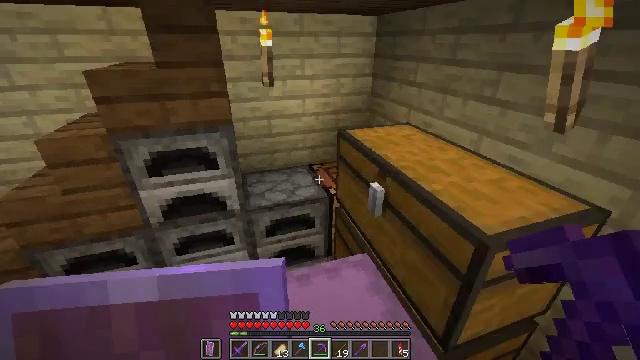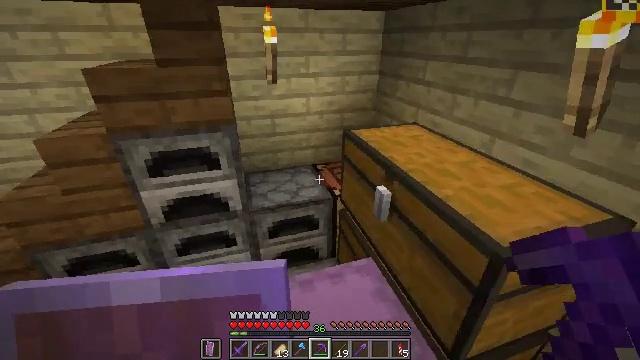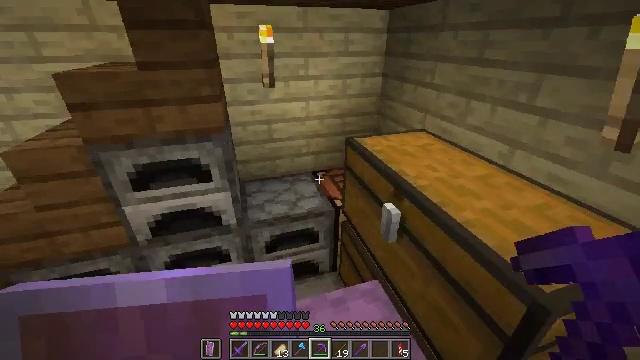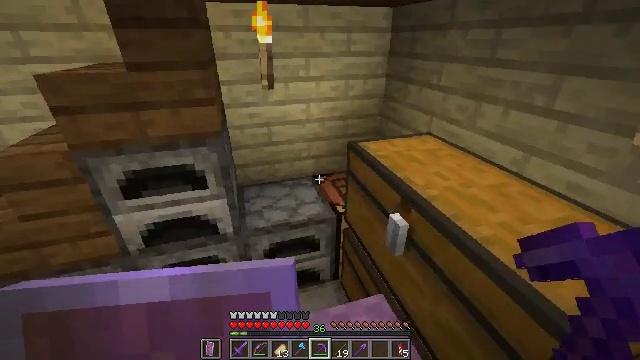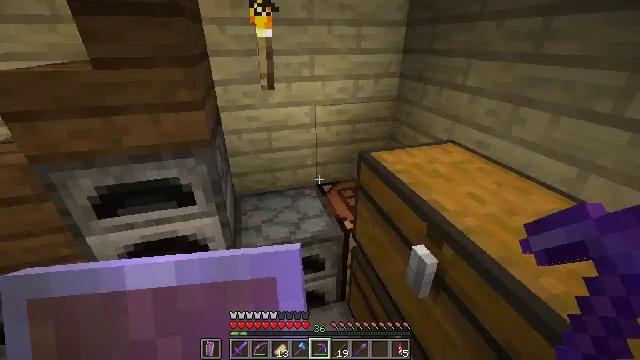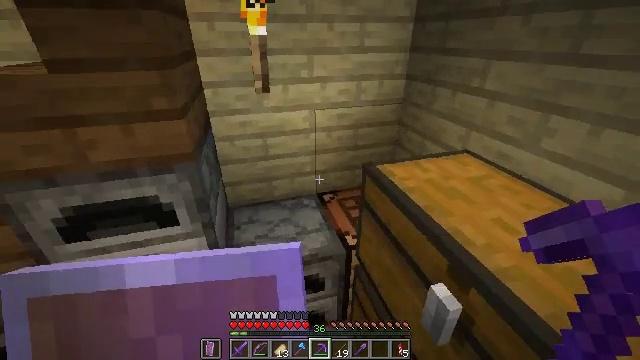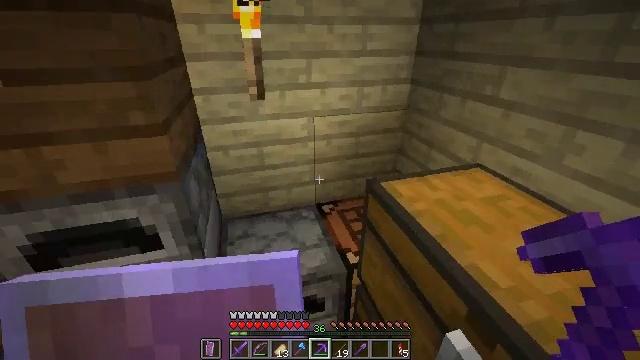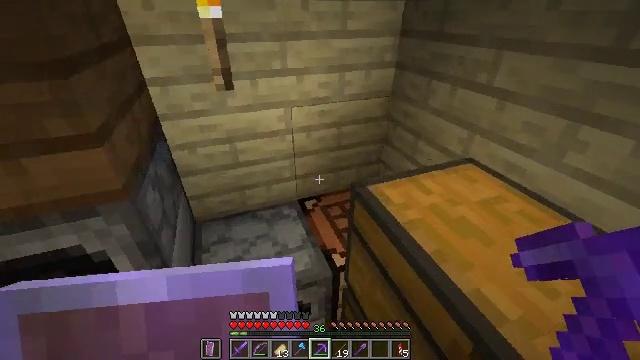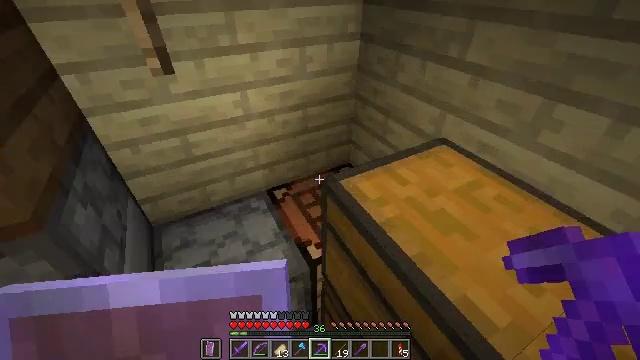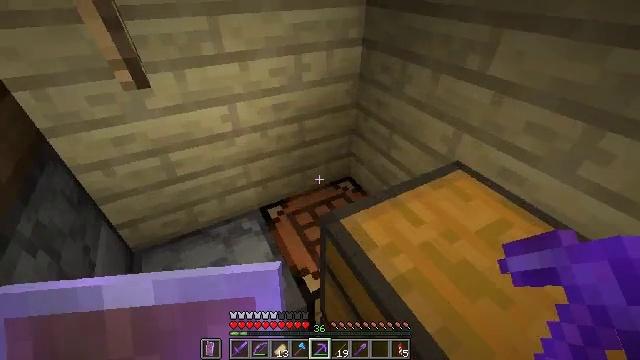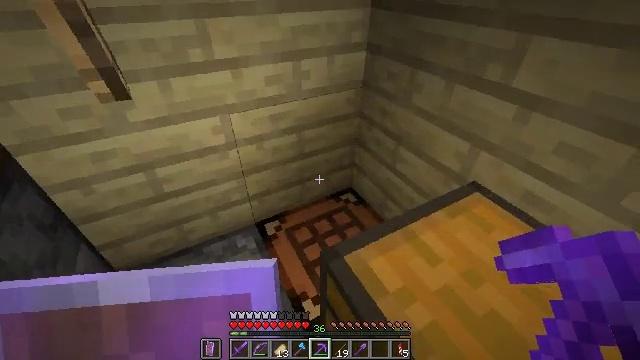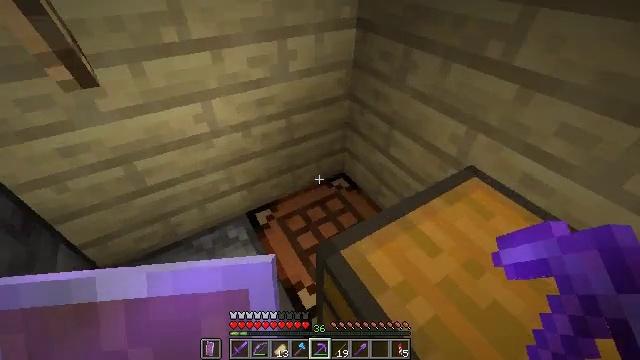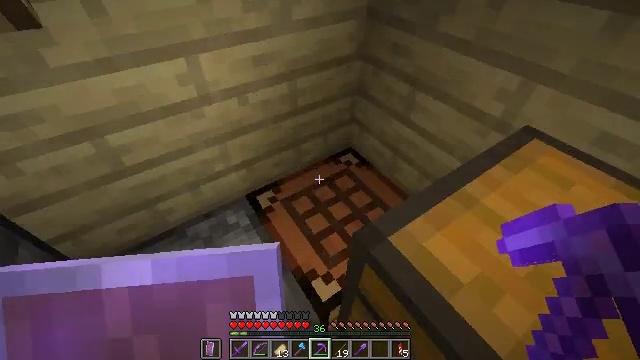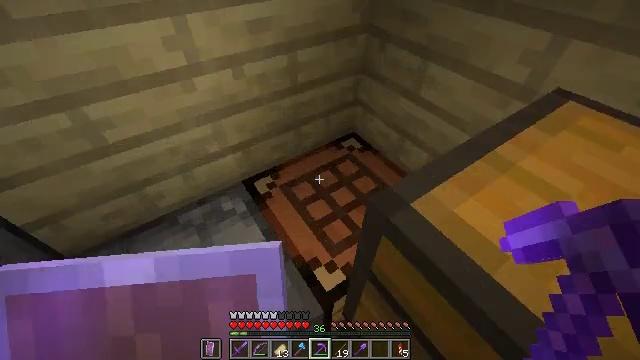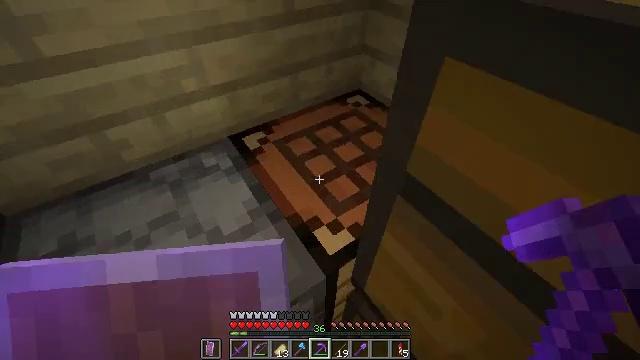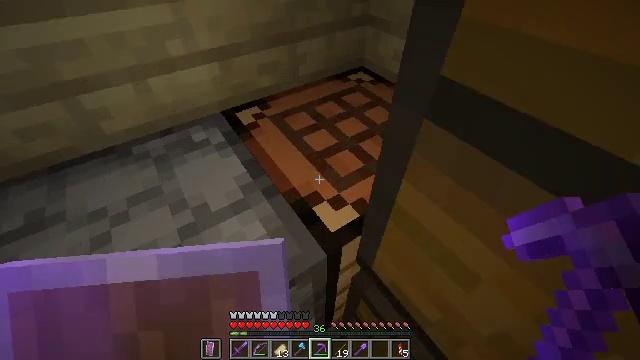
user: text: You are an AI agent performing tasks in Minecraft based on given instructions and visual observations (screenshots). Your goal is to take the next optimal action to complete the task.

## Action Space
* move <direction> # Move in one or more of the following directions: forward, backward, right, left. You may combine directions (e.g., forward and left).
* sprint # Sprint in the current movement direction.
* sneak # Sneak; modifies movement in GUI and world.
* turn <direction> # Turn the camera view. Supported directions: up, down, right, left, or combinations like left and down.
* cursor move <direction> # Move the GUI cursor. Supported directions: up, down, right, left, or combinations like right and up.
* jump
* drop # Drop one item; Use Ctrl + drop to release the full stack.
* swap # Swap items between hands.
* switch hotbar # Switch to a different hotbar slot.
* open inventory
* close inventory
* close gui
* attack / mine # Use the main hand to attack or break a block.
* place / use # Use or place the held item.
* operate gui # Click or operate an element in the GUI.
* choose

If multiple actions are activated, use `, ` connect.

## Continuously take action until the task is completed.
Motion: motion action
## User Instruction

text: Turn crimson stems into crimson planks in your inventory.
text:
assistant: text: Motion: move forward, turn left
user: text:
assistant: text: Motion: move forward
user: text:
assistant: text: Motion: move forward
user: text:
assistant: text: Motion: move forward, turn left
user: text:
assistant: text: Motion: move forward
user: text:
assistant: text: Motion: move forward
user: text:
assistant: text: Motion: move forward, turn right and down
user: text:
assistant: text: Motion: move forward, turn right and down
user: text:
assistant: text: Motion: move forward
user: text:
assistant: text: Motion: move forward
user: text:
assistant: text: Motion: move forward, turn right and down
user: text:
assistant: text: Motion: turn right and down
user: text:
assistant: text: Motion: no_op
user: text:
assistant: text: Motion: no_op
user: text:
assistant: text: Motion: no_op
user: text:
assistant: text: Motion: no_op
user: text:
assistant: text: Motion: no_op
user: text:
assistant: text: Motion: no_op
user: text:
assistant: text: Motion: no_op
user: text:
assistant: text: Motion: no_op
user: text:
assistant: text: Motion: no_op
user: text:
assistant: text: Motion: no_op
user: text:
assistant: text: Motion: use / place
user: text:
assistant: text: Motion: use / place
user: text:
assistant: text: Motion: use / place
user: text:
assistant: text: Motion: no_op
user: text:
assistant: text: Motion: no_op
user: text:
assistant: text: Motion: no_op
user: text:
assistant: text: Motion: no_op
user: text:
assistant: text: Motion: no_op